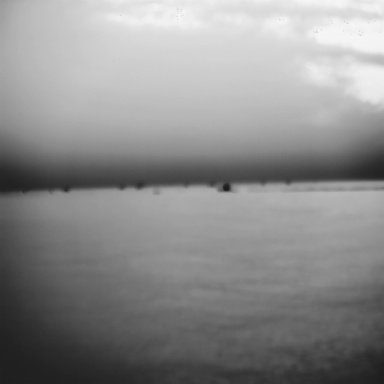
There are eight bulk_carriers in the infrared image.